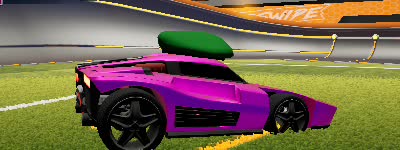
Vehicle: breakout